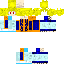
A male human skin with medium skin, wearing blonde long hair dressed in a blue suit and blue pants, featuring a closed mouth.